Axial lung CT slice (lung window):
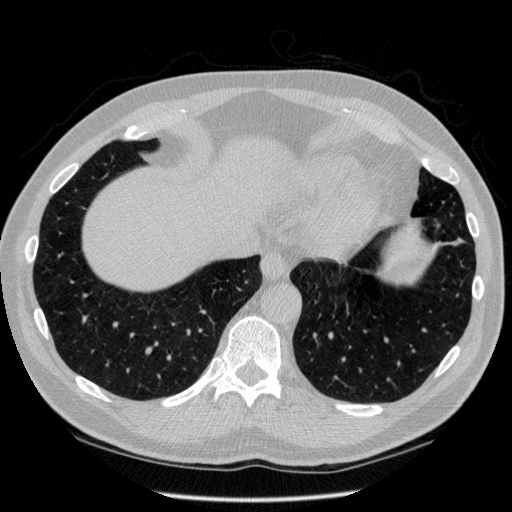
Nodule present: no